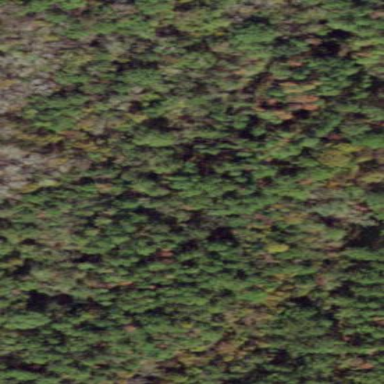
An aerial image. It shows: Forest area dominated by needle-leaved trees.